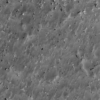
Label: not_dusty